Field crop: tomato
Growth stage: 1
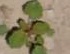
Species: solanum